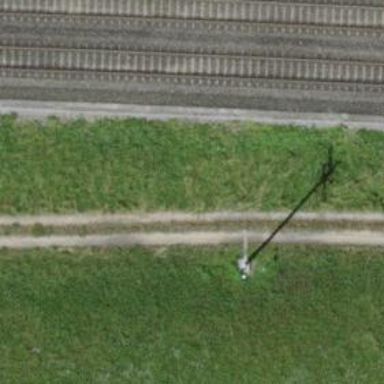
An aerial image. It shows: Track with grade3 tracktype.